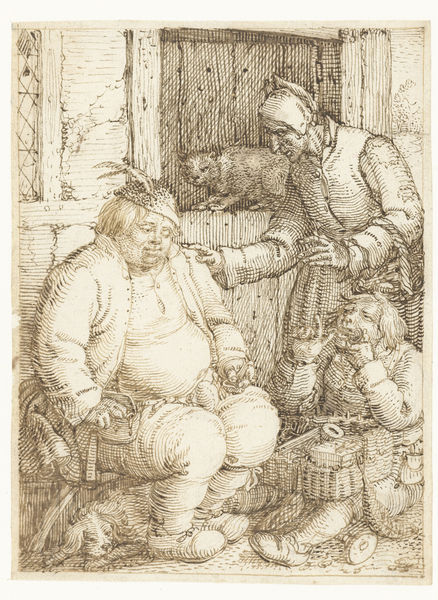
Titel: Marskramer demonstreert zijn koopwaar
Künstler: David Vinckboons
Standort: Amsterdam
Institution: Rijksmuseum
Schlagwörter: mann, frau, hut, zeichnung, tier, trinken, federn, schuhe, essen, dick, kopftuch, musizieren, bauer, katze, dicker mann, mittelalter, bettler, maultrommel, mittelater, steinzeit, stampfer, übergewicht, muschi, dicker, übergewichtig, stubentieger, hut mit federn, adipös, maultromel